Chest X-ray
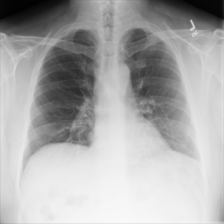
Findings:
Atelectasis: negative
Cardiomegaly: negative
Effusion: negative
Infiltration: negative
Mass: negative
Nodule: negative
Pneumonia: negative
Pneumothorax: negative
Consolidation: negative
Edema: negative
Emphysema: negative
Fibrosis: negative
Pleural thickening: negative
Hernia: negative